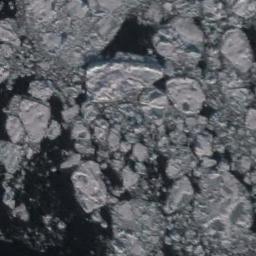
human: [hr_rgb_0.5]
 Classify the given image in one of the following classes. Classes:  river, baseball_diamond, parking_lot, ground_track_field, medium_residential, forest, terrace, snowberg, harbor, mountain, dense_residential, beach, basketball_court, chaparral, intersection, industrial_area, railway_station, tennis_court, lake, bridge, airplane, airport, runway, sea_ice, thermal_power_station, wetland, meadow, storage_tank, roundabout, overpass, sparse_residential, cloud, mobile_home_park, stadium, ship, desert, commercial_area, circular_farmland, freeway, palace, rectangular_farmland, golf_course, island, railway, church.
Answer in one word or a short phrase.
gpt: sea_ice